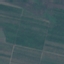
Label: PermanentCrop